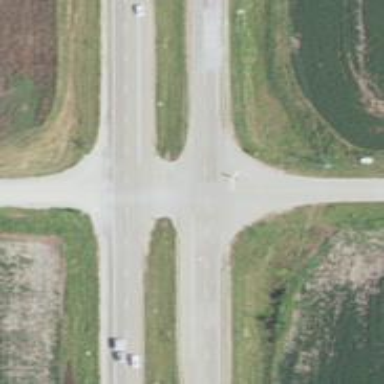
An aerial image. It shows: Road with stop sign.